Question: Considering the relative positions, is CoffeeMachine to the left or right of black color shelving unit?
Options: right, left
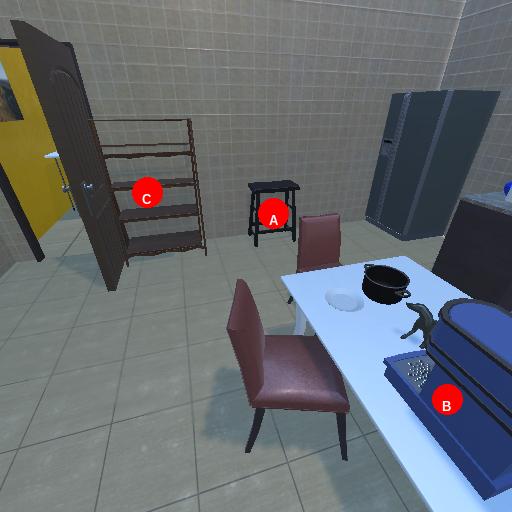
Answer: right